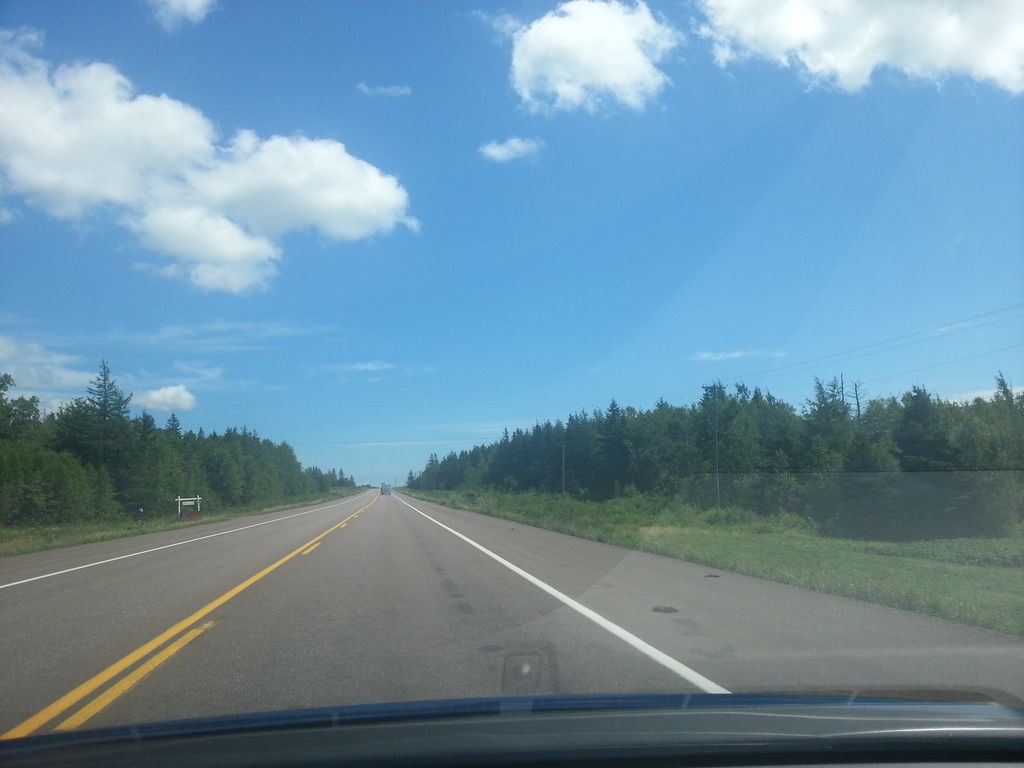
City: charlottetown